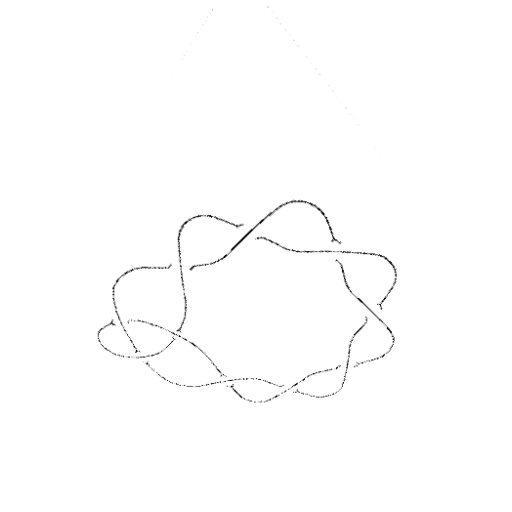
Crossing number: 10